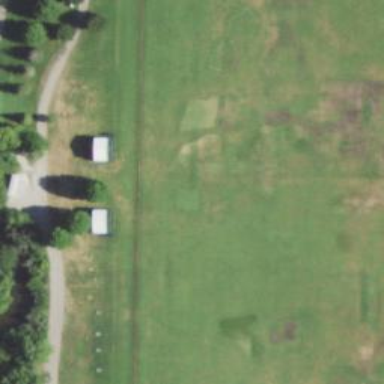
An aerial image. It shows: Grassy area designated as golf fairway.